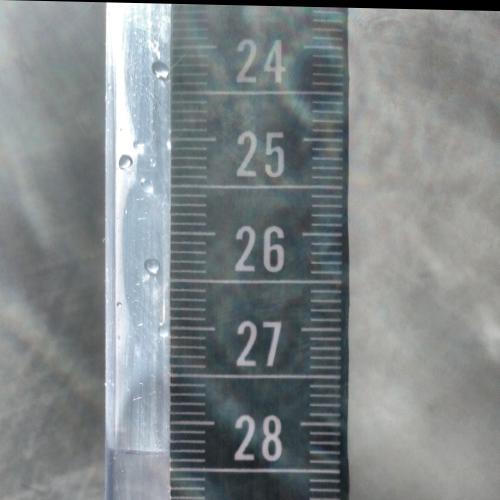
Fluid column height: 28.3 cm